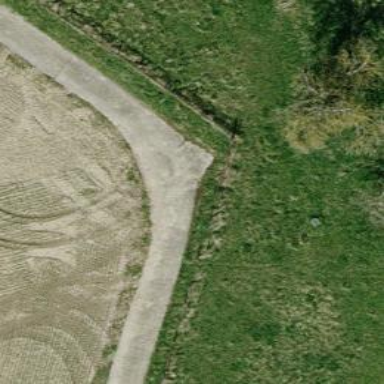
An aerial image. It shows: Well-maintained track road with grade 1 tracktype.